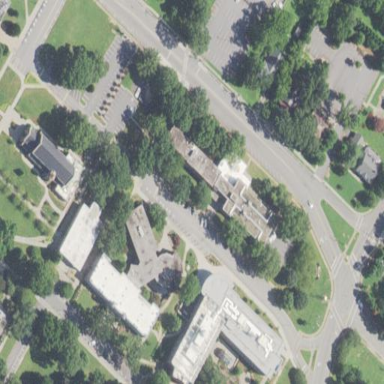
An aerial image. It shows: Dormitory building.